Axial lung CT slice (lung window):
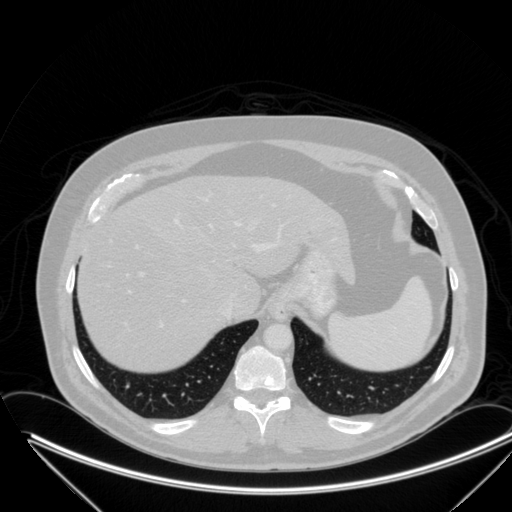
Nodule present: no